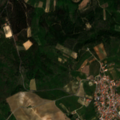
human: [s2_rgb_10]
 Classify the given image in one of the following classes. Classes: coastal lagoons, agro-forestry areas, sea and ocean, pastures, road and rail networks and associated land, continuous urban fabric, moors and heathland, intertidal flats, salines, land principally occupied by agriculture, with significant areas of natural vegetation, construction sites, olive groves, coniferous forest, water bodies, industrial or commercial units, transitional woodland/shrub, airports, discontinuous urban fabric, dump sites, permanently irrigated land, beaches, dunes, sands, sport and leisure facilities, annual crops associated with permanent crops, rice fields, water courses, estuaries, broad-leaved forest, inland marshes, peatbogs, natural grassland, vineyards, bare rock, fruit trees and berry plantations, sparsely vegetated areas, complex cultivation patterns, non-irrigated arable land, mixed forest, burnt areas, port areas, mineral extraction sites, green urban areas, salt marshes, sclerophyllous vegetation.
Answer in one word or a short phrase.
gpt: discontinuous urban fabric, vineyards, complex cultivation patterns, land principally occupied by agriculture, with significant areas of natural vegetation, transitional woodland/shrub